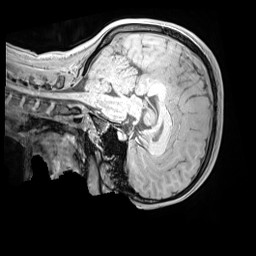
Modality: MP2RAGE
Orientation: sagittal
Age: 10
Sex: female
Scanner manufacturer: siemens
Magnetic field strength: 3 T
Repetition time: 4 s
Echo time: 0.00303 s